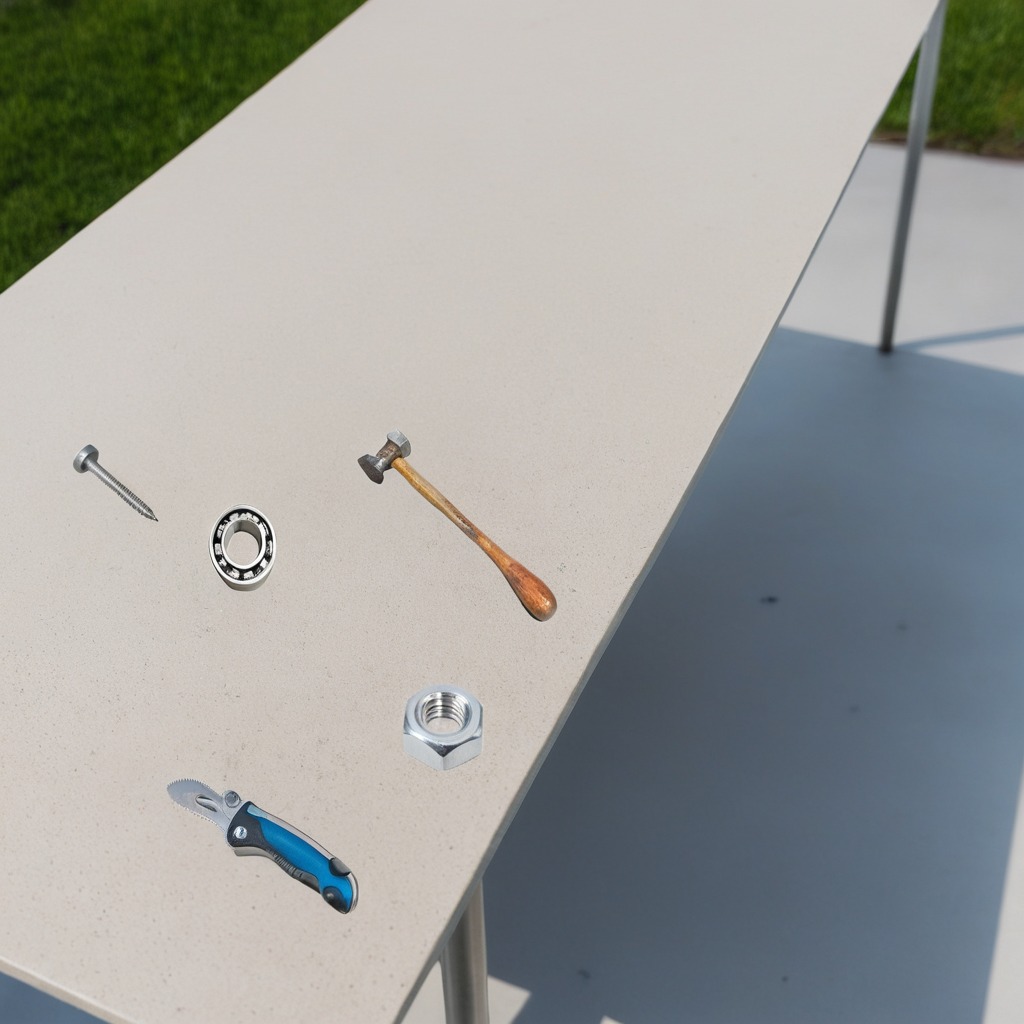
A ball bearing, a utility knife, a hammer, an iron nail, and a metal nut are lying on the table.